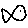
Label: fish